Question: Similar to <URL>:

I have a function that highlights the chords linked to the selected group and hides all unrelated chords:
'''
function fade() {
return function(d, i) {
svg.selectAll("path.chord")
.filter(function(d) {
return d.source.index != i && d.target.index != i;
})
.style("visibility", "hidden");
};
}
'''
I was trying to extend this so that it not only hides the chords, but also the text labels for groups that are not connected to the currently selected group.
Is it possible to combine these two operations into a single function that I pass to '.on("mouseover",[function])'?
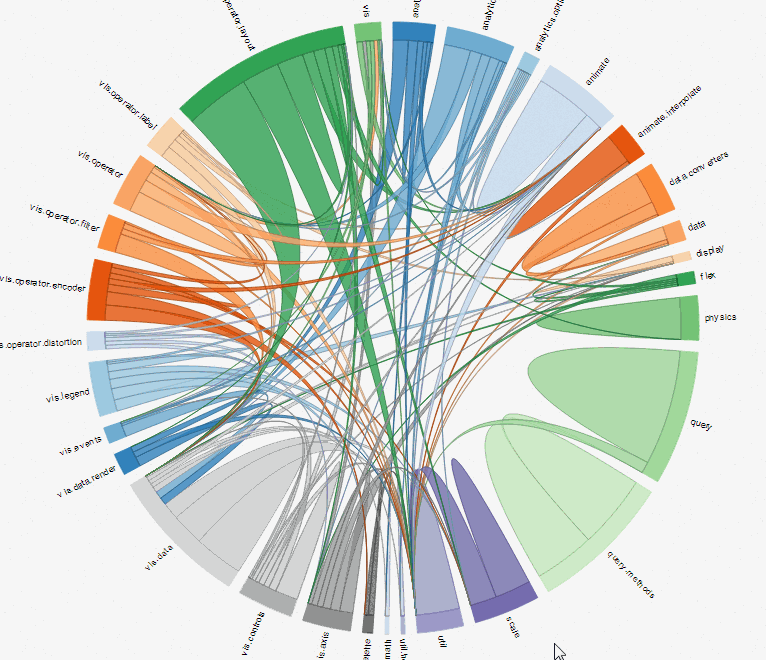
Answer: You can select with a logical OR like this:
'''
svg.selectAll("path.chord, text.groupLabel")
'''
see the <URL> for more details